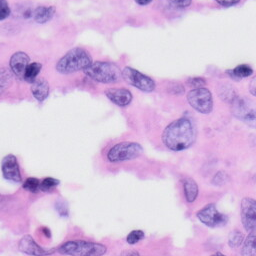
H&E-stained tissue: Skin